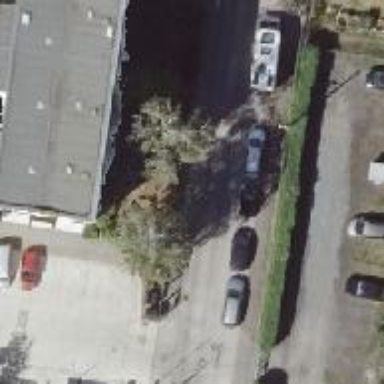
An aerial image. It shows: Parking area with surface.